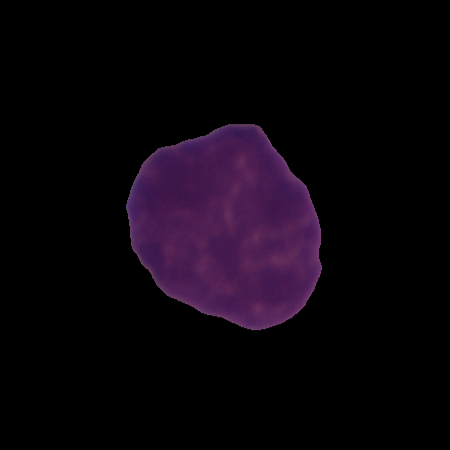
Label: healthy